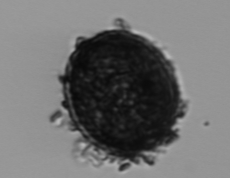
Label: Thalassiosira_TAG_external_detritus